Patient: sex F, age 70
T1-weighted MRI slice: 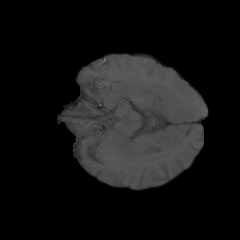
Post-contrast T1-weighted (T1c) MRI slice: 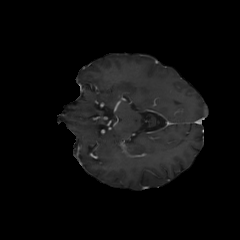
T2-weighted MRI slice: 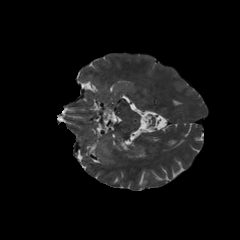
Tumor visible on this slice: yes
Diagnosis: Glioblastoma, IDH-wildtype
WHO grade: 4